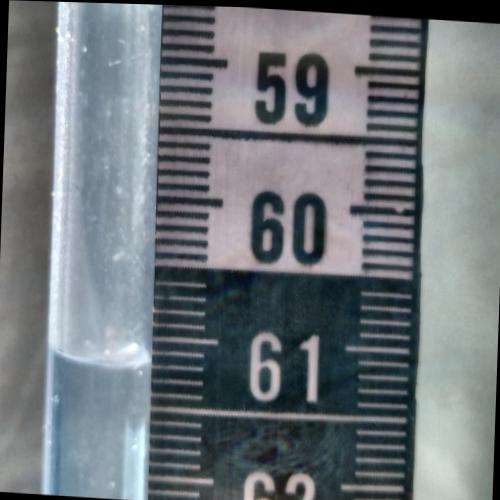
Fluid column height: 61.2 cm